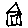
Label: house